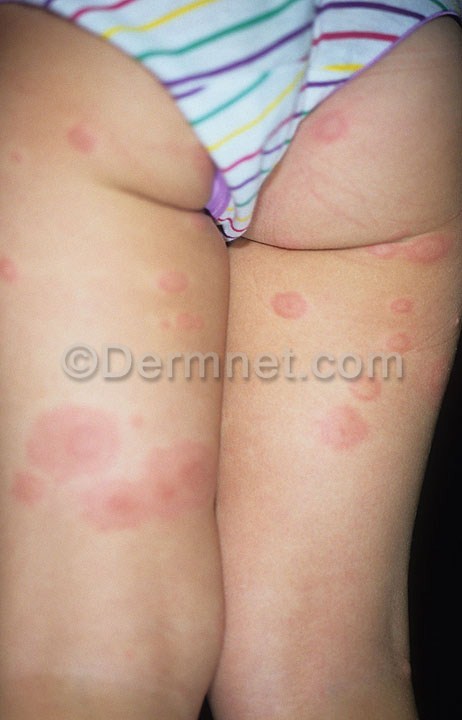
Disease: Urticaria Hives